Question: I am a newbie to TalendETL and am using Talend Open Studio for Big Data version 5.4.1 . I have developed a simple Talend ETL job that picks up data from a csv file and inserts data into my local Oracle Database. Below is how my package looks:

The job returns an exception that 'ArrayIndexOutOfBounds' after the last record of the csv file. But I'm uncertain as to why it should return that in the first place? I checked out the solution given on this link: <URL>
But it doesn't seem to work at all. I have the latest driver for the oracle component and increasing/decreasing the commit size does not seem to affect it.
Can someone please help me out on this? Please let me know in case more information is needed.
P.S: The complete error log is below:-
'''
Starting job Kaggle_Data_Load_Training at 09:31 25/06/2014.
[statistics] connecting to socket on port 3957
[statistics] connected
Exception in component tOracleOutput_1
java.lang.ArrayIndexOutOfBoundsException: -32203
at oracle.jdbc.driver.OraclePreparedStatement.setupBindBuffers(OraclePreparedStatement.java:2677)
at oracle.jdbc.driver.OraclePreparedStatement.executeBatch(OraclePreparedStatement.java:9270)
at oracle.jdbc.driver.OracleStatementWrapper.executeBatch(OracleStatementWrapper.java:210)
at test.kaggle_data_load_training_0_1.Kaggle_Data_Load_Training.tFileInputDelimited_1Process(Kaggle_Data_Load_Training.java:4360)
at test.kaggle_data_load_training_0_1.Kaggle_Data_Load_Training.runJobInTOS(Kaggle_Data_Load_Training.java:4717)
at test.kaggle_data_load_training_0_1.Kaggle_Data_Load_Training.main(Kaggle_Data_Load_Training.java:4582)
[statistics] disconnected
Job Kaggle_Data_Load_Training ended at 09:31 25/06/2014. [exit code=1]
'''
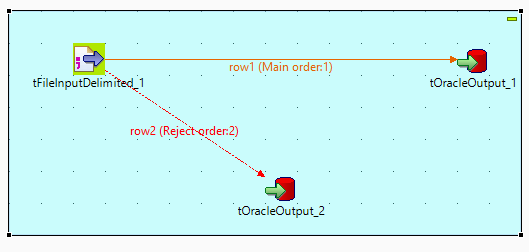
Answer: Can you try to decrease the commit size on the tOracleOutput component? I remember there is some kind of bug in 5.4.1. of TOS which resulted in this error. Therefore please lower commit size (let's say to 500) and see if the problem still exists. Here's more information about the bug: <URL>